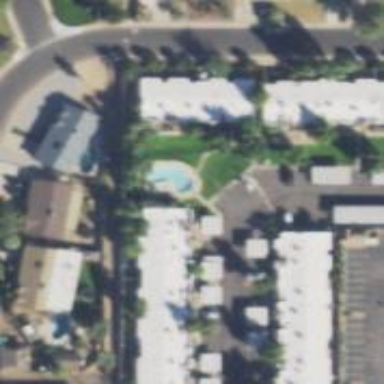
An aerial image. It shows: Swimming pool located in leisure land.